Platform: macOS
Application: Chrome
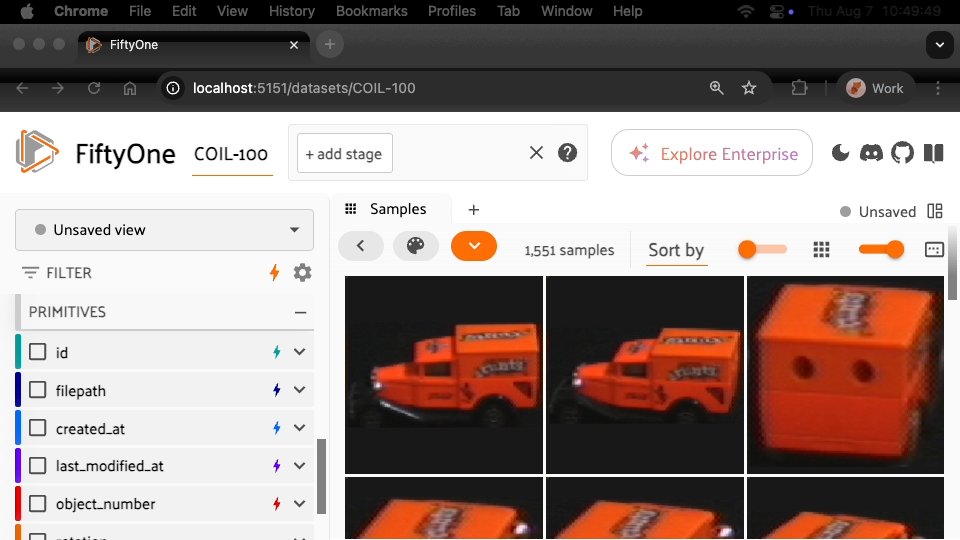
task_description: Where can I increase or decrease the spacing between the samples
action_type: hover
element_info: Slider
steps_since_start: 1